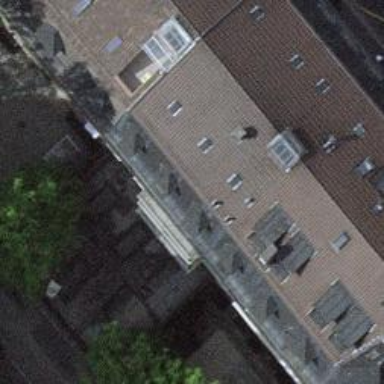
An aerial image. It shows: Building with mansard roof design.